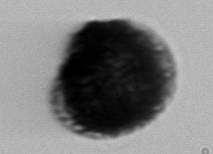
Label: Gonyaulax